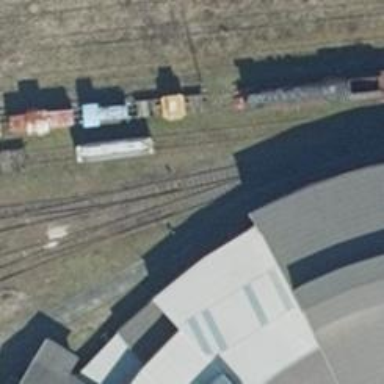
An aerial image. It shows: Railway switch.